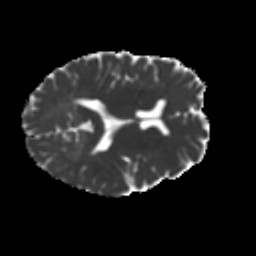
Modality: MD
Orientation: axial
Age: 27
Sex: female
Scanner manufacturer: ge
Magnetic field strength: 3 T
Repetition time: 7.8 s
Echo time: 0.0606 s